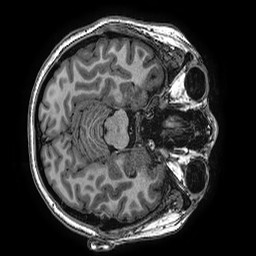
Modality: T1w
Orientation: axial
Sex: female
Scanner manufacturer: ge
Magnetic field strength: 3 T
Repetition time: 0.0077 s
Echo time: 0.003436 s